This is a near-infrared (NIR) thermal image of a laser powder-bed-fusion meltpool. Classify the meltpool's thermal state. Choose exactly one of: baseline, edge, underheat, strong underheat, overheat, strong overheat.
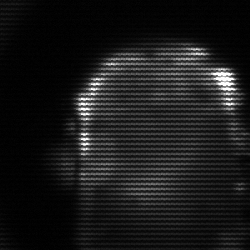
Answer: baseline